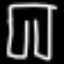
Label: pants